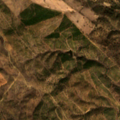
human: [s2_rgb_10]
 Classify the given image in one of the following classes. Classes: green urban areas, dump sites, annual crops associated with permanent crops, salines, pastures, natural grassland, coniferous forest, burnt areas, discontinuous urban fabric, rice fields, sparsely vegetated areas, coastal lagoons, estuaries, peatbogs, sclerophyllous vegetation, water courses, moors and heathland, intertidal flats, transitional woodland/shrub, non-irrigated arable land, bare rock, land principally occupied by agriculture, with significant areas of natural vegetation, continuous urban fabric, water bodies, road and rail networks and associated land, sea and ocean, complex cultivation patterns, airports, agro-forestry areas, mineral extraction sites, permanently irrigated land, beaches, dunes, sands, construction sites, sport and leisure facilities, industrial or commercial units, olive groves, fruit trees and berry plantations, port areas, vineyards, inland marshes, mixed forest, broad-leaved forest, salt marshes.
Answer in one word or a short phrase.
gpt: non-irrigated arable land, pastures, broad-leaved forest, transitional woodland/shrub